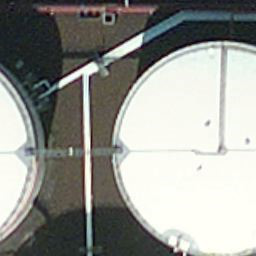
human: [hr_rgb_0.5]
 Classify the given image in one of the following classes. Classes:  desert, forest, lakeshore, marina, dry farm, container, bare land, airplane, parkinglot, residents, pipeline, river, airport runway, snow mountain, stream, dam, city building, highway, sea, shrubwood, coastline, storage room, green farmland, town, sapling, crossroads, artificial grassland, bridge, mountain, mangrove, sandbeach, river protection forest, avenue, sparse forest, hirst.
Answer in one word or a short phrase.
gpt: storage room